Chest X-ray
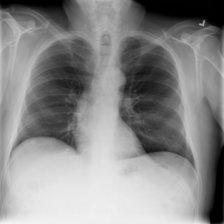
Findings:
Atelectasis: negative
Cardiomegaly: negative
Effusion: negative
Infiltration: negative
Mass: negative
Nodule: negative
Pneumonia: negative
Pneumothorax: negative
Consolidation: negative
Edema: negative
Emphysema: negative
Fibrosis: negative
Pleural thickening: negative
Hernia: negative